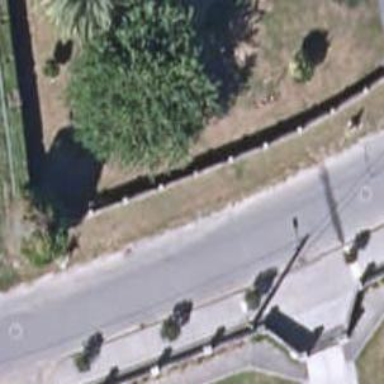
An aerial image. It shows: Fence.